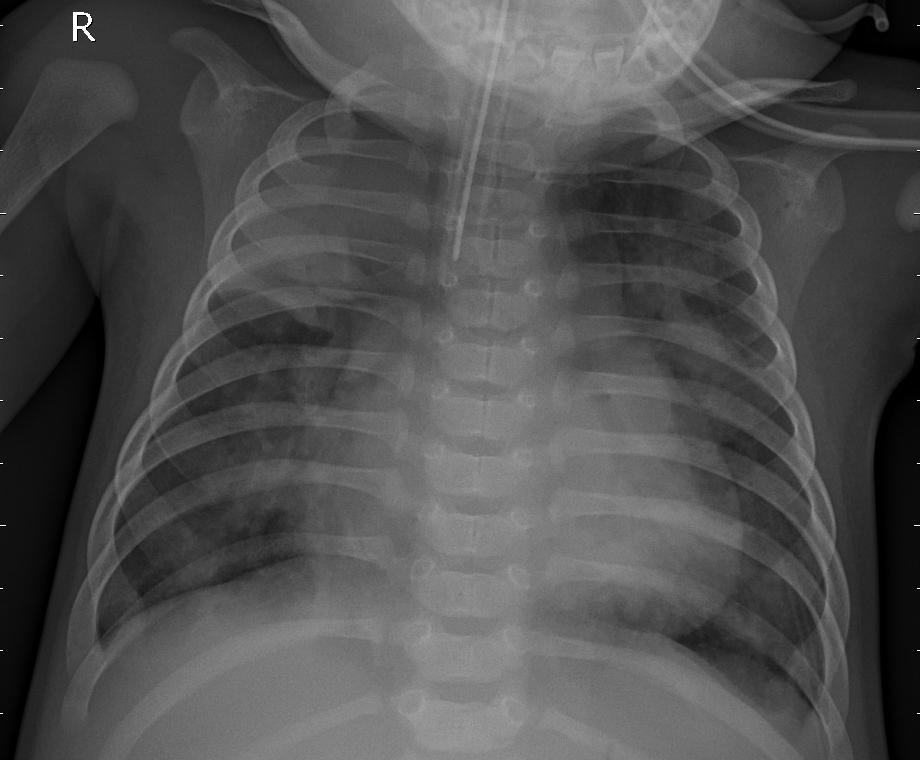
Diagnosis: PNEUMONIA